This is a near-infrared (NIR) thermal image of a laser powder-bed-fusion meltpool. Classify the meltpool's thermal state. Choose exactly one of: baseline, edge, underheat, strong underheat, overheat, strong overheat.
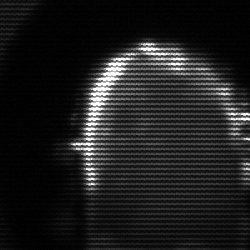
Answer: baseline